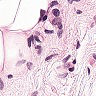
Metastatic tissue present: yes